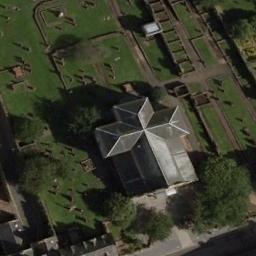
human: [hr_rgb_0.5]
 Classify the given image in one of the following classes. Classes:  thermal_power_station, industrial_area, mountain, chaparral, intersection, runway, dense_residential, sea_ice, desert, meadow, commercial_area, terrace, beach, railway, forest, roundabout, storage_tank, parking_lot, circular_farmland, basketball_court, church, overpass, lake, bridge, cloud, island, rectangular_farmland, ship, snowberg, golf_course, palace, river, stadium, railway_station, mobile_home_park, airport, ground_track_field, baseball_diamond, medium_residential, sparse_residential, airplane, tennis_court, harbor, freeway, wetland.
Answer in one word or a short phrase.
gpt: church